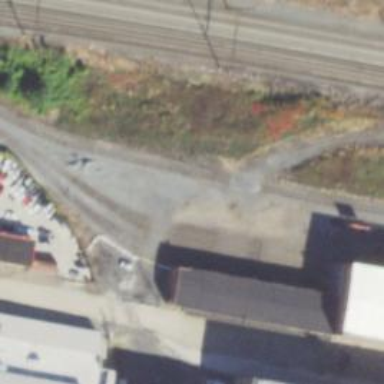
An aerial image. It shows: Railway spur service.